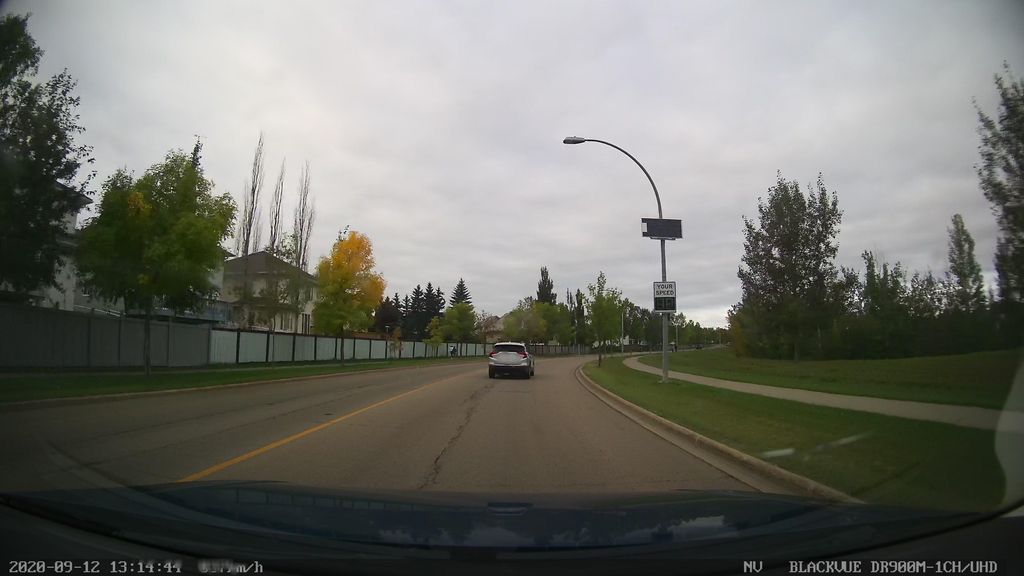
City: edmonton